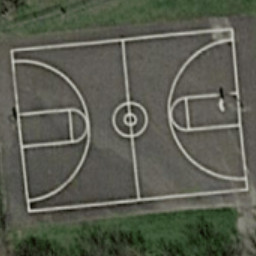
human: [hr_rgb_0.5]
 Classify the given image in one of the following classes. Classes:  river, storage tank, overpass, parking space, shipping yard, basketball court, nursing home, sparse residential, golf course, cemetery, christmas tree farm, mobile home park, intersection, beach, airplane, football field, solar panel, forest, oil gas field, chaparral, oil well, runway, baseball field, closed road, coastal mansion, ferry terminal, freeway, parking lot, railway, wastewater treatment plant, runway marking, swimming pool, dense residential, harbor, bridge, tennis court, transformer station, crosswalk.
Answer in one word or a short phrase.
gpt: basketball court